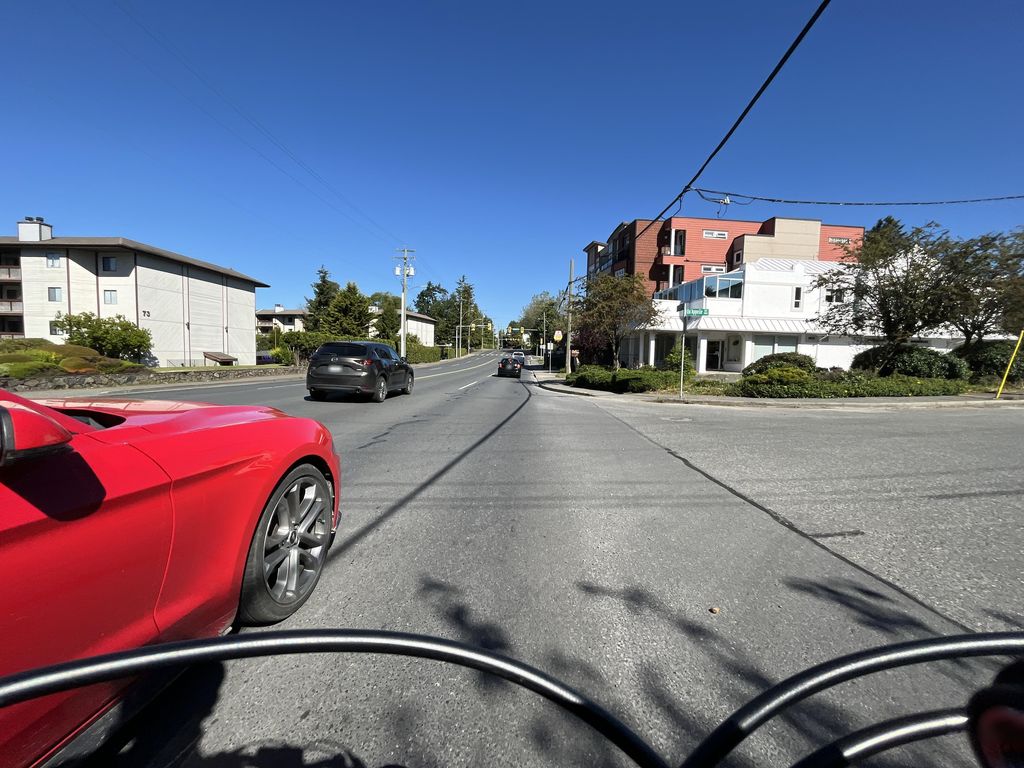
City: victoria